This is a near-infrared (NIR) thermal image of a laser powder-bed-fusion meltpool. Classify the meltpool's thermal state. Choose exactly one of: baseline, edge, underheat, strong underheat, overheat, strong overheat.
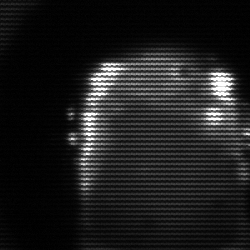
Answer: baseline